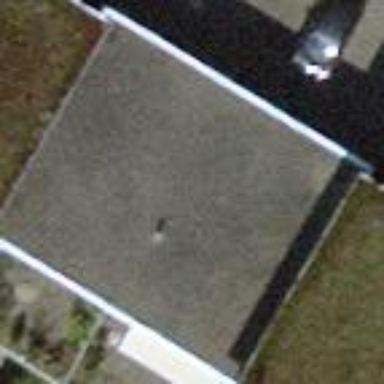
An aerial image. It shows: Group of garages.